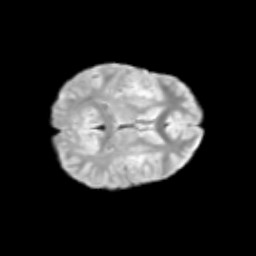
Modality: T2w
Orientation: axial
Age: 10
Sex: female
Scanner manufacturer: siemens
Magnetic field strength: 3 T
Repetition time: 3.8 s
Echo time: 0.07 s